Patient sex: M
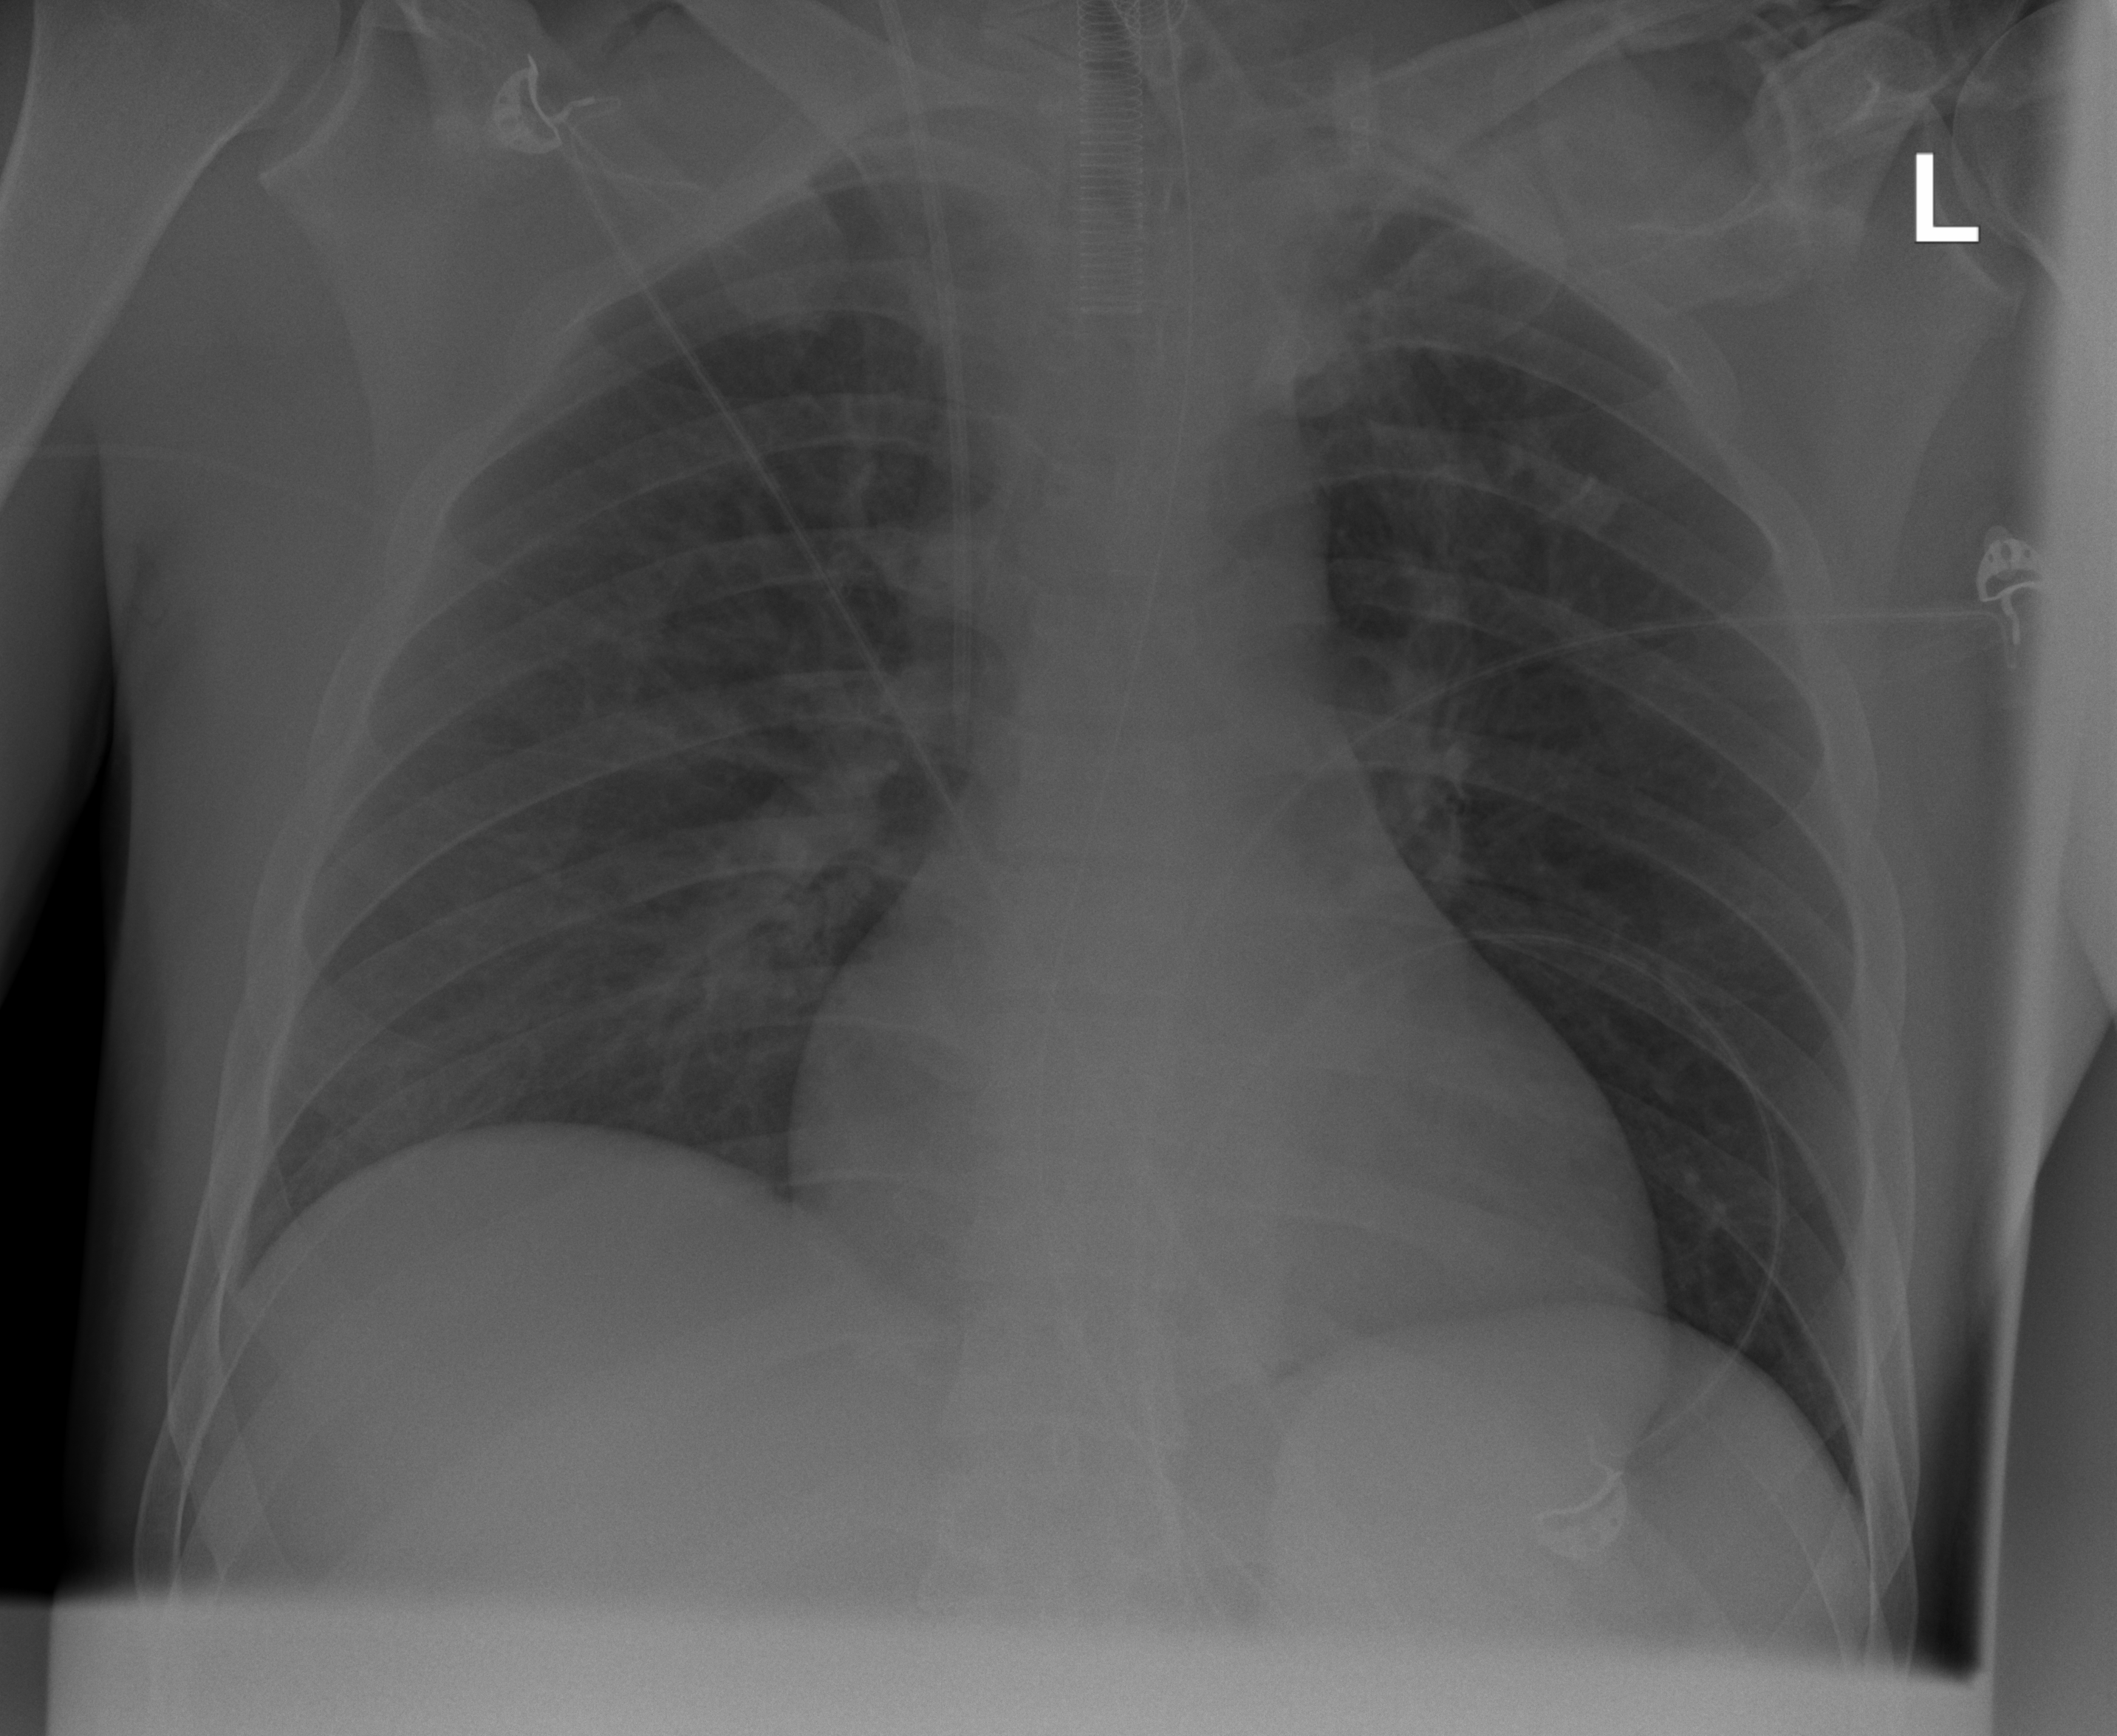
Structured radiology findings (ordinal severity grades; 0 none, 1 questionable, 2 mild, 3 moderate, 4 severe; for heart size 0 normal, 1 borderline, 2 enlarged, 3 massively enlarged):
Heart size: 0
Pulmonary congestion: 0
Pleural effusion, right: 0
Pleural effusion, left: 0
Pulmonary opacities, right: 2
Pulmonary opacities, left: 2
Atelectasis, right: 2
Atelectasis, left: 0